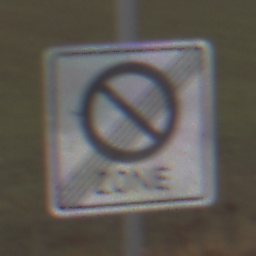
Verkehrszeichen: EndeEingeschraenktesHalteverbotZone
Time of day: Midday
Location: Outdoor (RoadRail)
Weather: Overcast
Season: NotSpecified
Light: Natural